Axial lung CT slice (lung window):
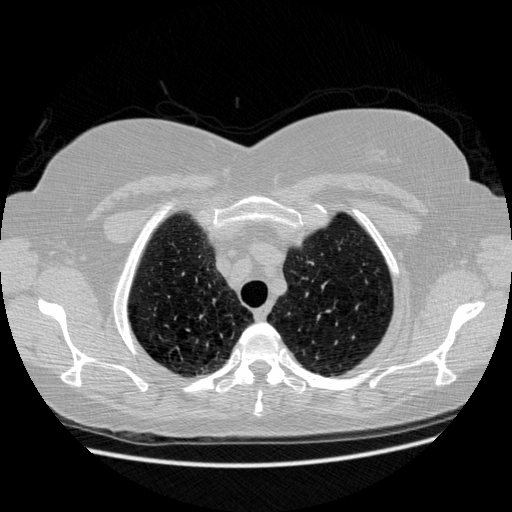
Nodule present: no